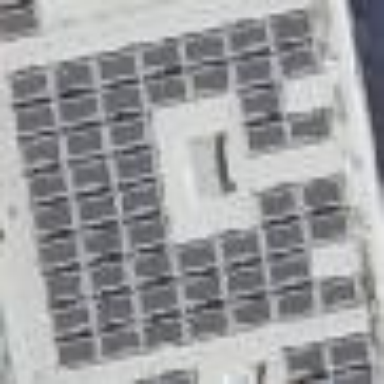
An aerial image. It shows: Small solar photovoltaic panel generator installed on roof.